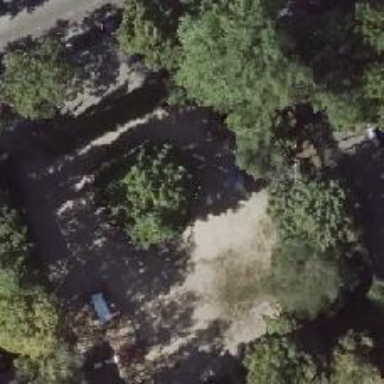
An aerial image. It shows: Playground with fence around it.